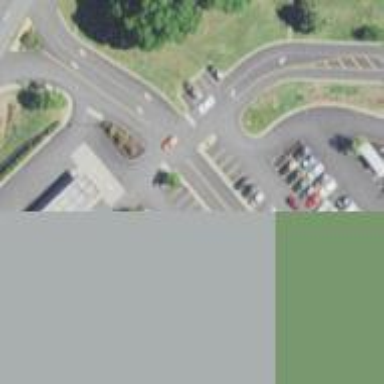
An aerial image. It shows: Stop road.